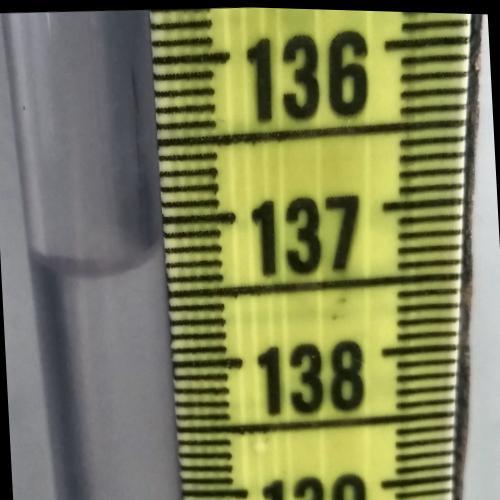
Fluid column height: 137.3 cm